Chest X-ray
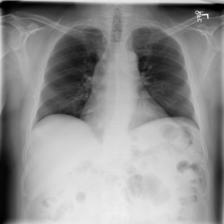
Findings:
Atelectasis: negative
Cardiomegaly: negative
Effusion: negative
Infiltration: positive
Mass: negative
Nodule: negative
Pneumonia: negative
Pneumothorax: negative
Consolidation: negative
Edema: negative
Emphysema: negative
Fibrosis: negative
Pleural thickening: negative
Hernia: negative